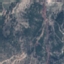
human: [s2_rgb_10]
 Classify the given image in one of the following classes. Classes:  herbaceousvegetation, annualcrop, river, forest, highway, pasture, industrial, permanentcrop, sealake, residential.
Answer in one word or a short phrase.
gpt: HerbaceousVegetation